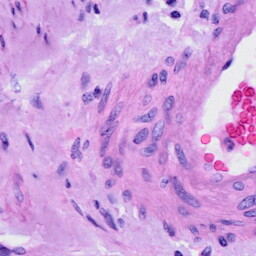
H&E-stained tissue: Cervix